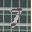
Label: 7